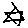
Label: star